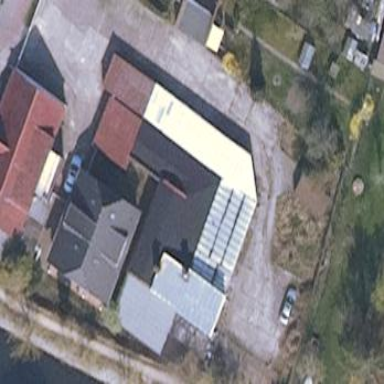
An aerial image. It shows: Garage.